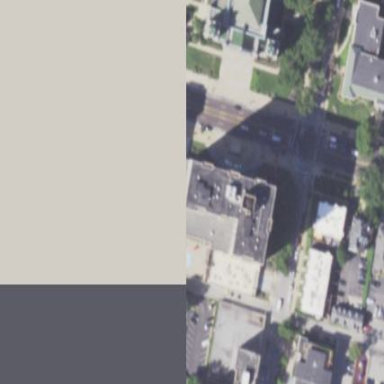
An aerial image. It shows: Residential building with beige color.